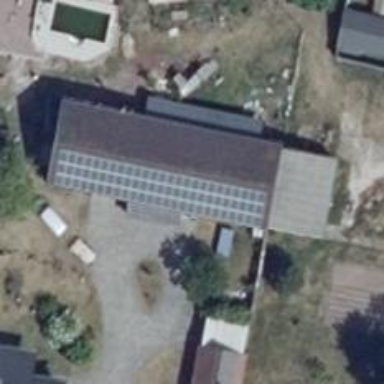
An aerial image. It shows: Solar-powered generator using photovoltaic technology. This small installation generates electricity through solar photovoltaic panels.